Interaction volume radius: 5 \u00c5
Interaction volume height: 10 \u00c5
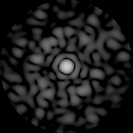
Disorder parameter: 0.8041